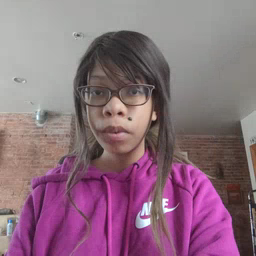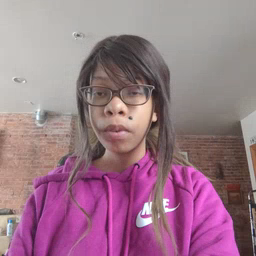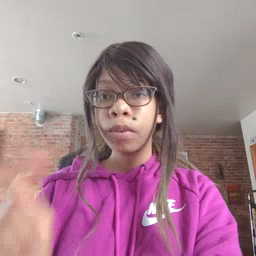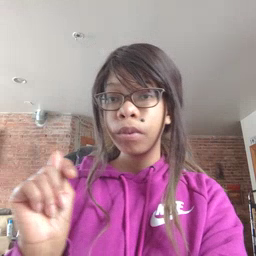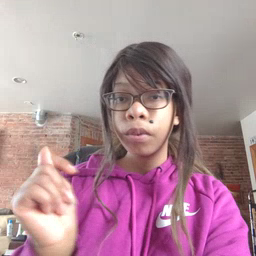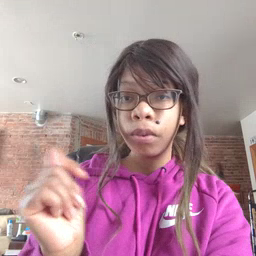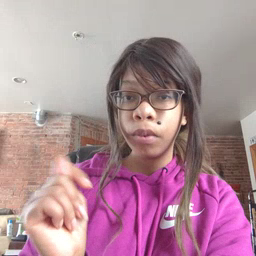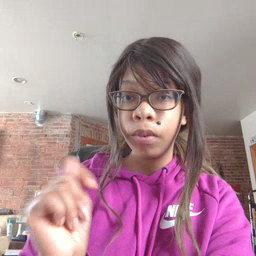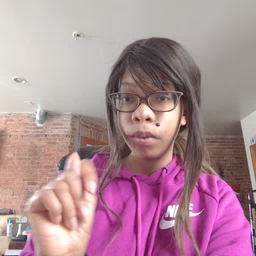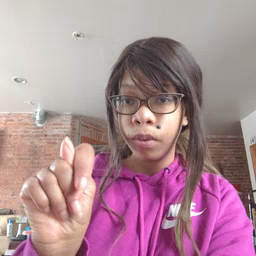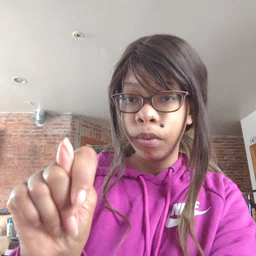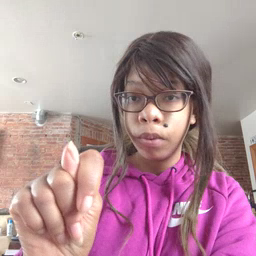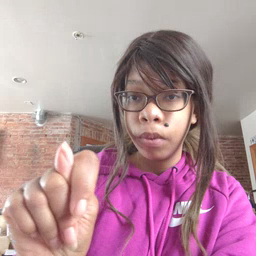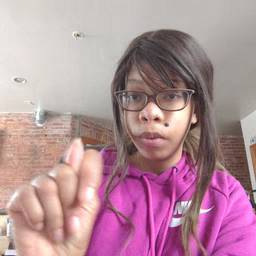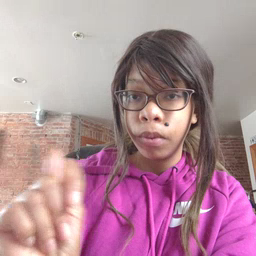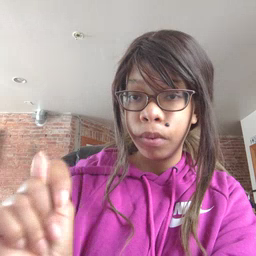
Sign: potty